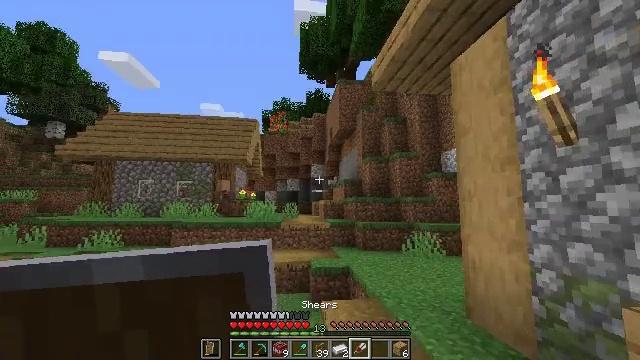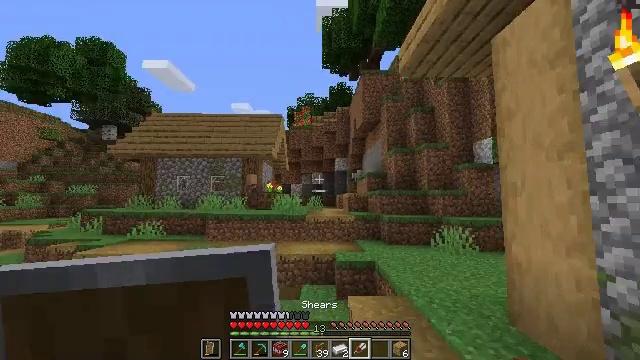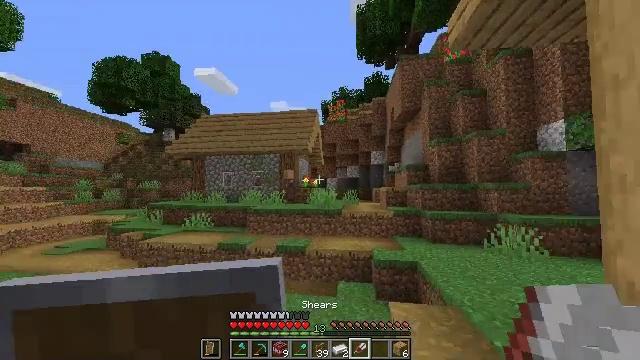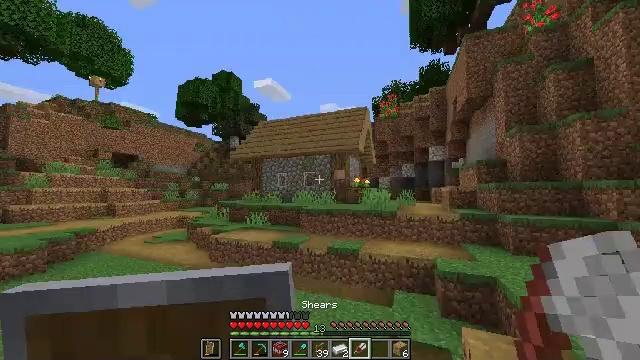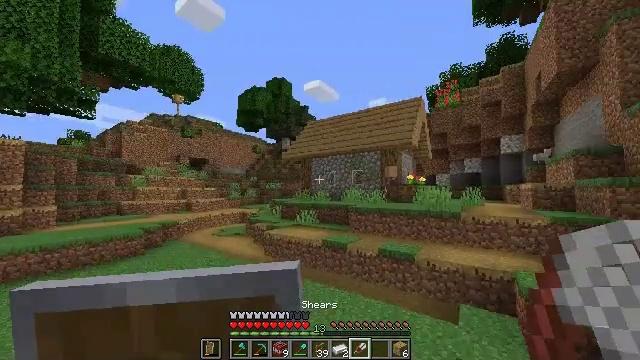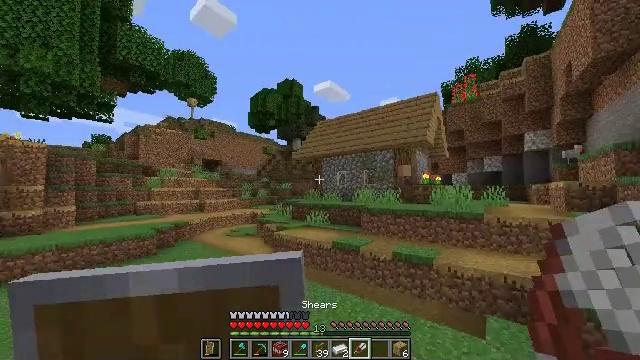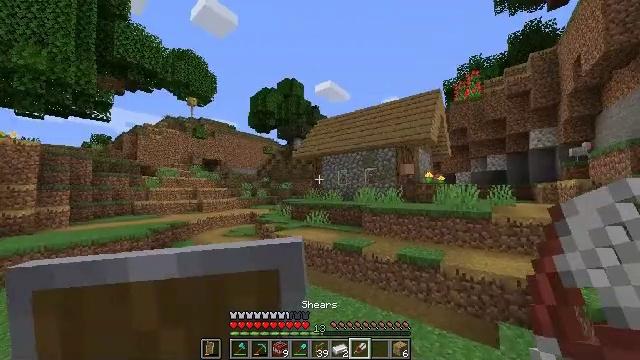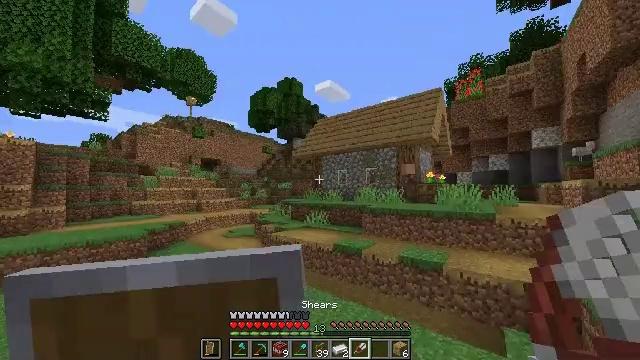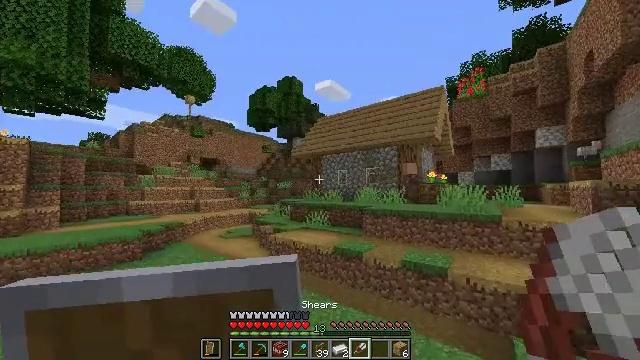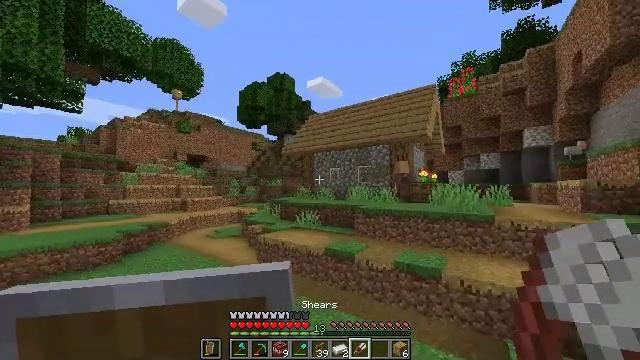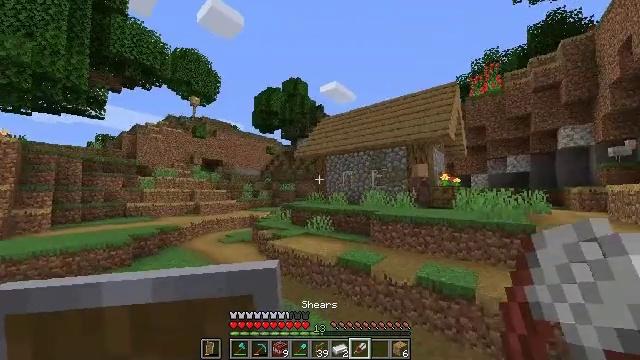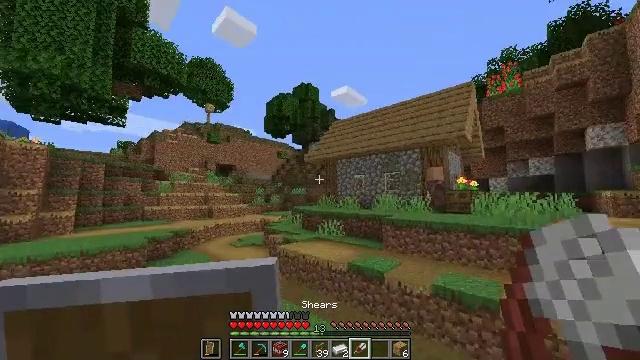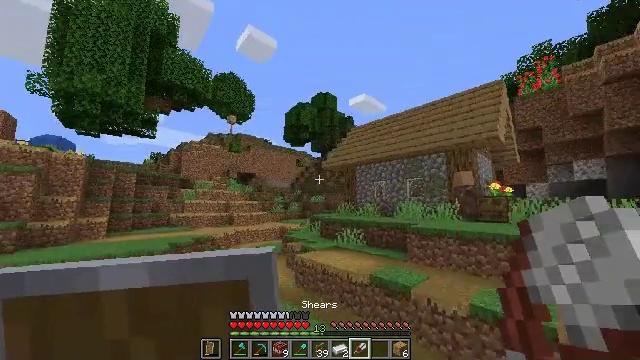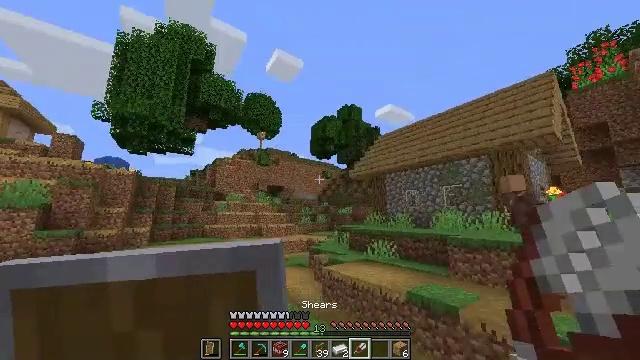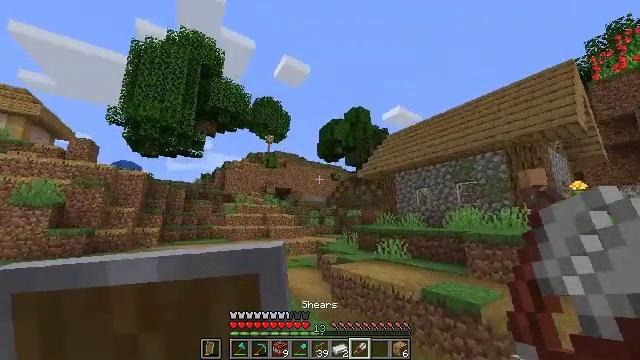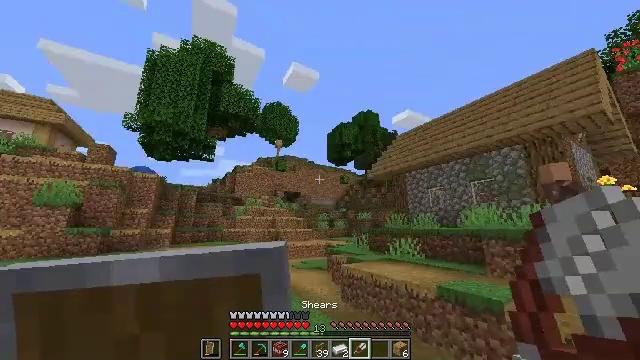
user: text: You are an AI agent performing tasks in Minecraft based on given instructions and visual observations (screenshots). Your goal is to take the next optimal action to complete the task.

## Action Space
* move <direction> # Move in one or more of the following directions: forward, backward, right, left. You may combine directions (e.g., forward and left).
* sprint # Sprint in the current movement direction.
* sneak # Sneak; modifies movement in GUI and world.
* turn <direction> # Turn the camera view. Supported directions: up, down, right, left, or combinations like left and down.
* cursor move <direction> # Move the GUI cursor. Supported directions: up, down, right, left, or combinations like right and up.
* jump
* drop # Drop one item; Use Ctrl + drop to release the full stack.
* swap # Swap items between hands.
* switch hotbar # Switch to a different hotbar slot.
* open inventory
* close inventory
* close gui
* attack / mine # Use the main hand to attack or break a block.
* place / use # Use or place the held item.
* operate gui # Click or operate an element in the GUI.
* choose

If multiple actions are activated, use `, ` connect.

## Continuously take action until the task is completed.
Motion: motion action
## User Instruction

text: Remove oak leaves from branches.
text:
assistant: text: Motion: move forward, sprint, turn left and down
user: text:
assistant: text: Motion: move forward, sprint, turn left and down
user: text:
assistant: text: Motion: move forward, sprint, turn left
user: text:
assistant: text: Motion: move forward, sprint, turn left
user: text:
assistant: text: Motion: move forward, sprint, turn left
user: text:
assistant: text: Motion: move forward, sprint
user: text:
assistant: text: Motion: move forward, sprint
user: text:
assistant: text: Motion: move forward, sprint
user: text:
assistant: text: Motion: move forward, sprint, turn right
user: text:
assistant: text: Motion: move forward, sprint, turn left and up
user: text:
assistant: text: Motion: move forward, sprint, turn left and up
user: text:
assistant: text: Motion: move forward, sprint, turn left and up
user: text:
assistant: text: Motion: move forward, sprint, turn left and up
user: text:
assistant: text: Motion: move forward, sprint, turn left and up
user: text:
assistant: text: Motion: move forward, sprint, turn left and up
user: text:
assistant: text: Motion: move forward, sprint, turn left and up
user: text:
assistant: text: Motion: move forward, sprint, turn left and up
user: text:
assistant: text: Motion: move forward, sprint, turn left
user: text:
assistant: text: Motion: move forward, sprint
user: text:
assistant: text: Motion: move forward, sprint
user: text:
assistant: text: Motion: move forward, sprint
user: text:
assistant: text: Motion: move forward, sprint, turn left
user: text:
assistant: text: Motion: move forward, sprint, turn left
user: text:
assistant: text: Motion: move forward, sprint, turn left
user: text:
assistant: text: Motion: move forward, sprint, turn left and down
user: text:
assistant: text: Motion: move forward, sprint
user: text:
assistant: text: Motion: move forward, sprint
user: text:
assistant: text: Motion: move forward, sprint
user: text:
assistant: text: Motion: move forward, sprint
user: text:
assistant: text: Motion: move forward, sprint